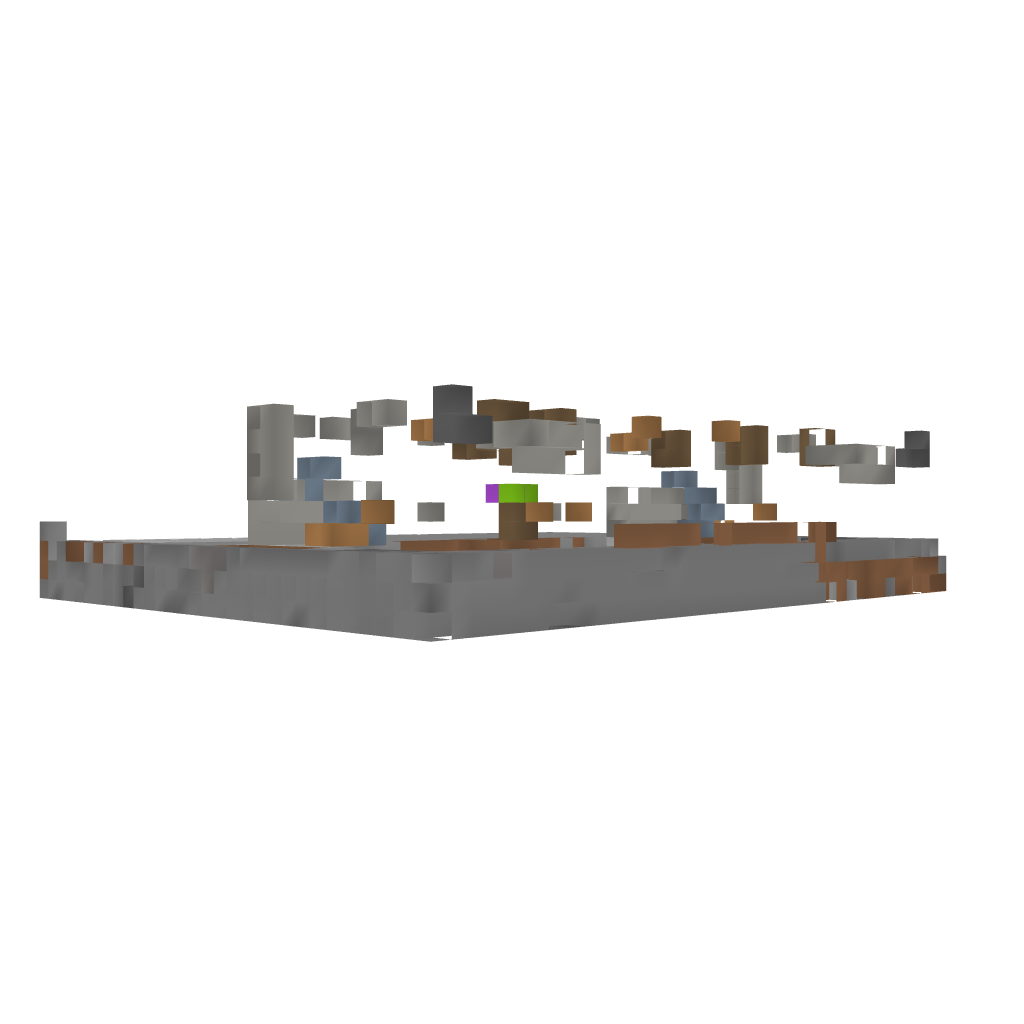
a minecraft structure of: Modern House